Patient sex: M
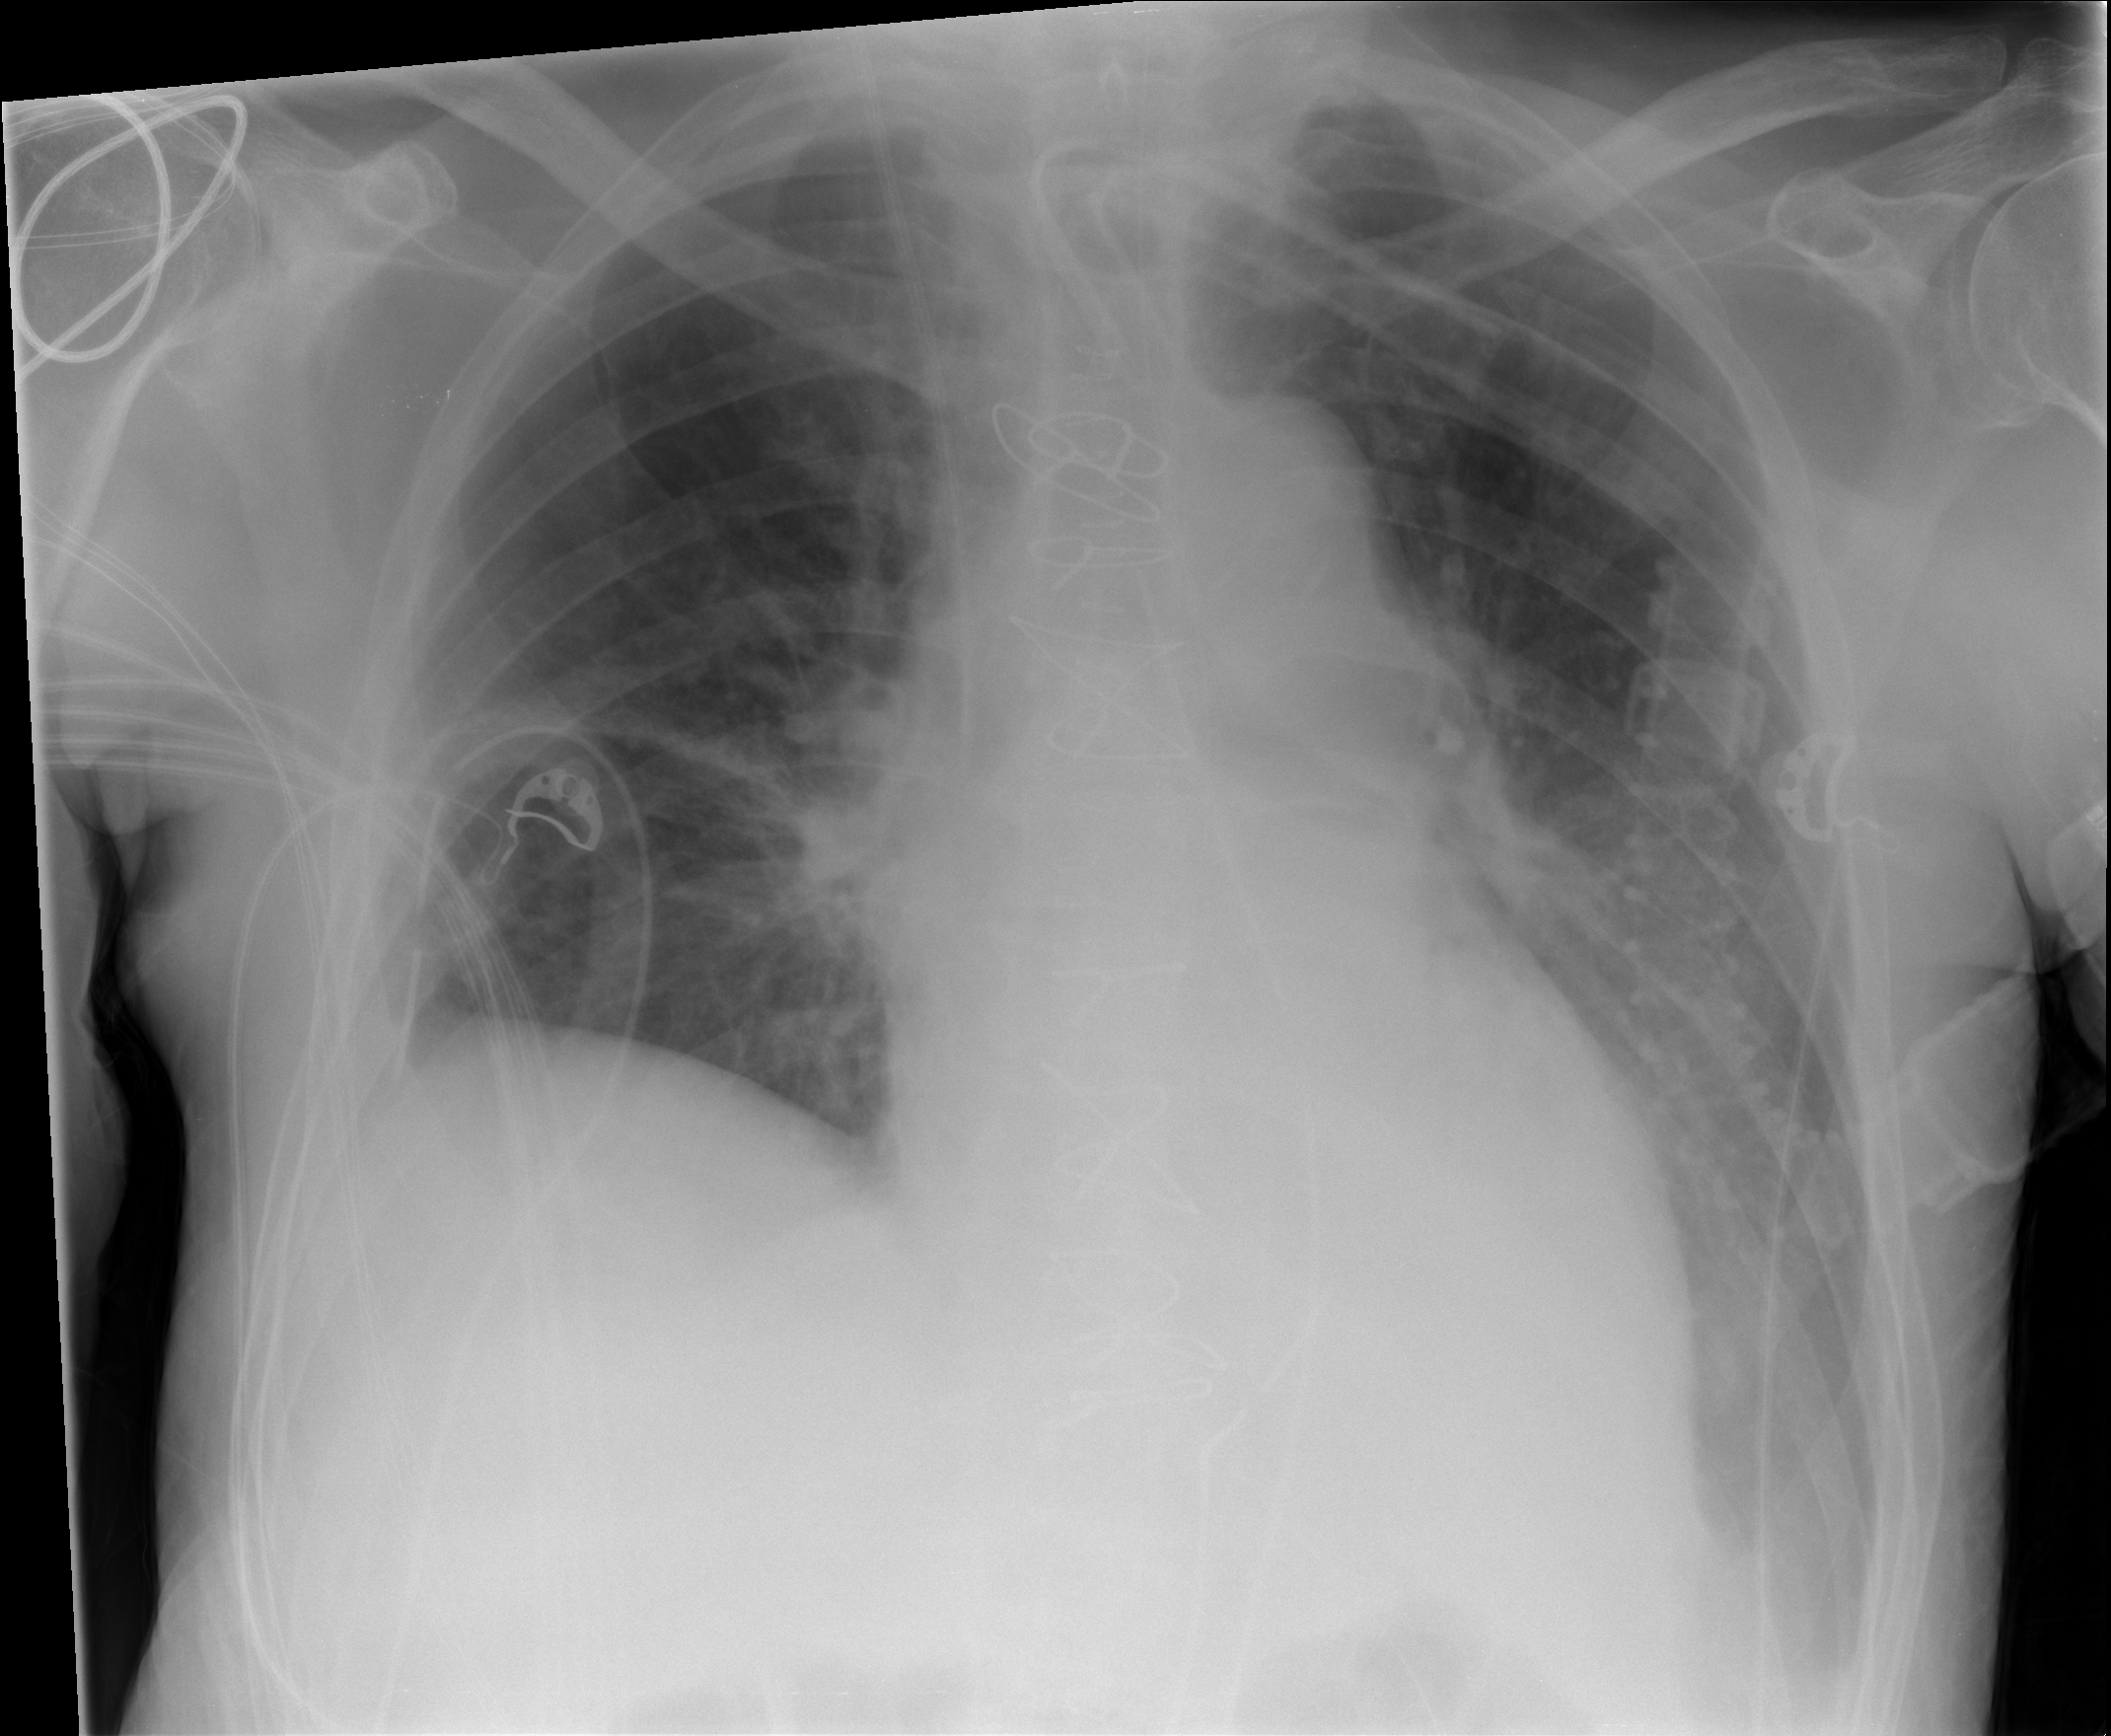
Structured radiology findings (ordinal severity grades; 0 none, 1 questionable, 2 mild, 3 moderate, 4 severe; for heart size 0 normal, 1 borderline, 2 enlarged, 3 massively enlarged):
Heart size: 1
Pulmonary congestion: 2
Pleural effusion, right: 0
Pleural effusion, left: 2
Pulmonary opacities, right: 1
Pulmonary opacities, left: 0
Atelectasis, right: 2
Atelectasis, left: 2